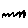
Label: zigzag